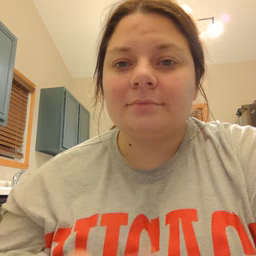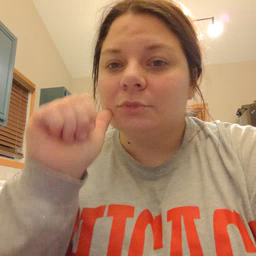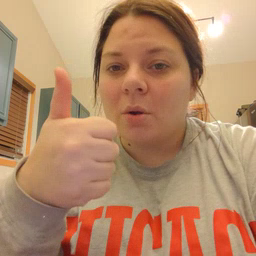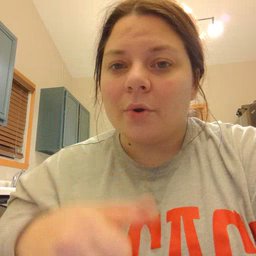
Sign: tomorrow